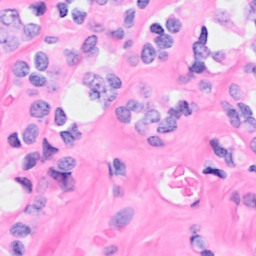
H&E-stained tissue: Breast